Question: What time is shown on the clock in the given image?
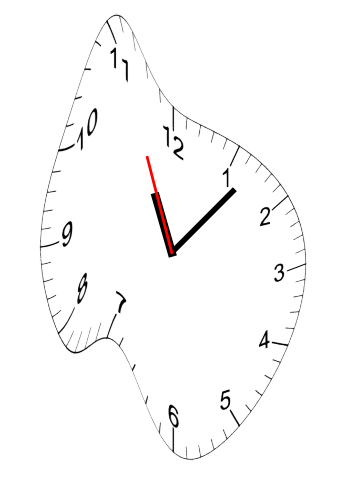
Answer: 11:06:56